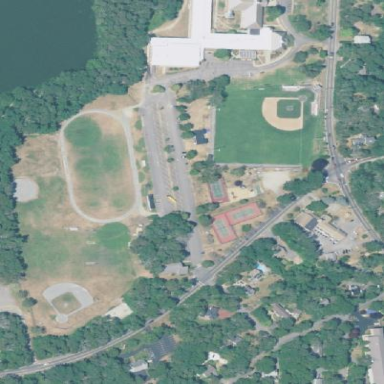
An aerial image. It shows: School.